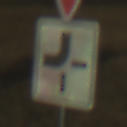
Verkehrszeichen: VerlaufVorfahrtsstrasse2
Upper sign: VorfahrtGewaehren
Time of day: SunriseSunset
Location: Outdoor (Nature)
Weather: Clear
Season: NotSpecified
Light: Natural